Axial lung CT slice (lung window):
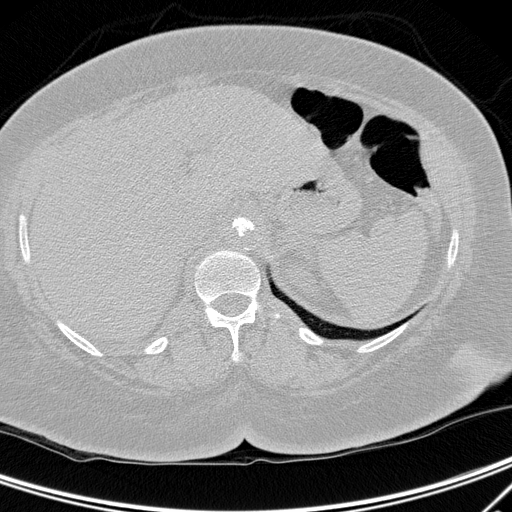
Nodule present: no